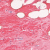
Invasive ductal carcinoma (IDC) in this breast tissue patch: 0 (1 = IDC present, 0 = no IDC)